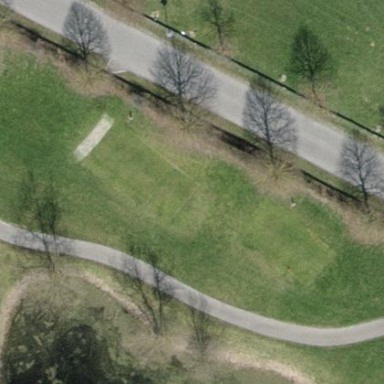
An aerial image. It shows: Grassy area designated as golf tee.